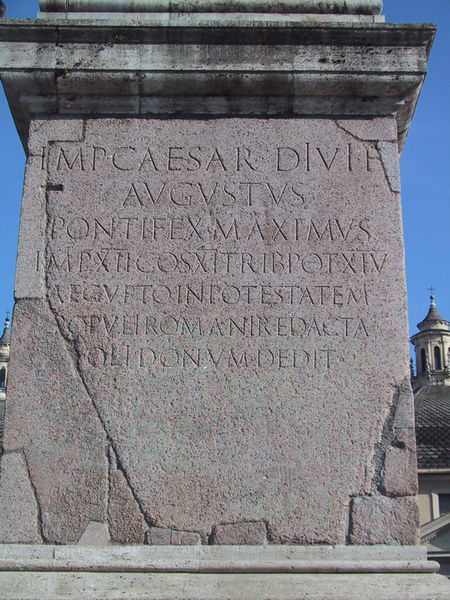
Titel: Obelisk
Künstler: Domenico Fontana
Standort: Rom, Piazza del Popolo (EU - I - Latium)
Schlagwörter: blau, himmel, marmor, säule, dach, sockel, stein, brücke, kirche, turm, skulptur, schrift, fels, risse, architecture, blue, church, kaiser, papst, old, inschrift, steinmetz, foto, verfall, kreuz, denkmal, text, rom, photo, sandstein, greek, roman, sky, stone, griechisch, building, shadow, spruch, cross, monument, römisch, emperor, ancient, rome, latein, inscription, augustus, caesar, maximus, grabstein, beschädigt, rough, shadows, steinsockel, imperator, pontifex, pontifex maximus, torn, latin, grave, cracks, socket, dirty, base, röisch, tomb, kaiser augustus, august, pg, language, aged, crack, don, tombstone, lime, felz, cracked, dedication, maximvs, nitre, niter, denkstein, augusstus, potifex maximus, impcaesar, divir, nvm, dedit, olidon